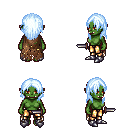
a pixel art fantasy rpg character, female body template, orc, green skin, brown tattered cape, gold greaves, white cyan long hairstyle, metal boots, dagger, four views (front, back, left, right), 2x2 character sprite sheet, small pixel art, hard edges, no anti-aliasing